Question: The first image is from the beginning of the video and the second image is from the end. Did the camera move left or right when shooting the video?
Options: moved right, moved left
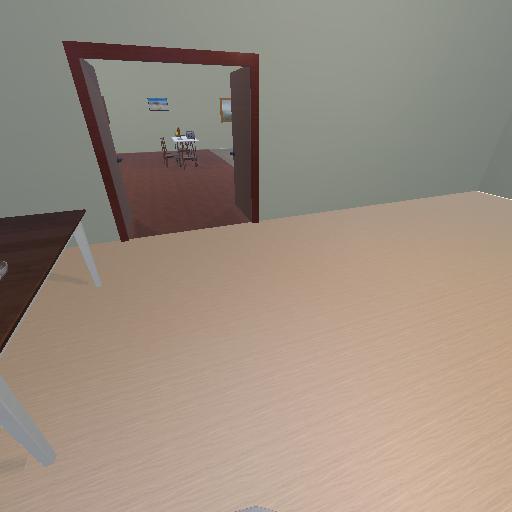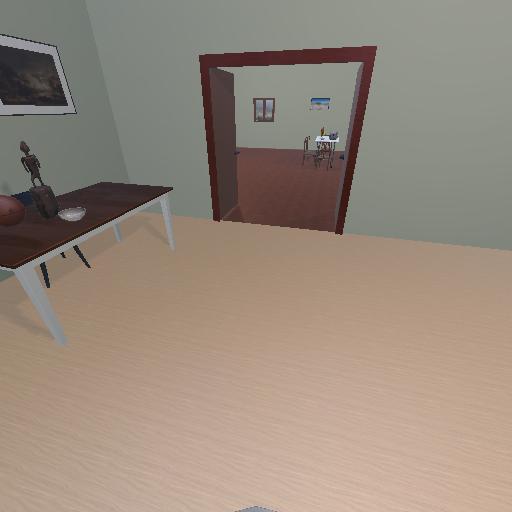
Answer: moved right